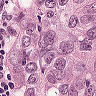
Metastatic tissue present: yes